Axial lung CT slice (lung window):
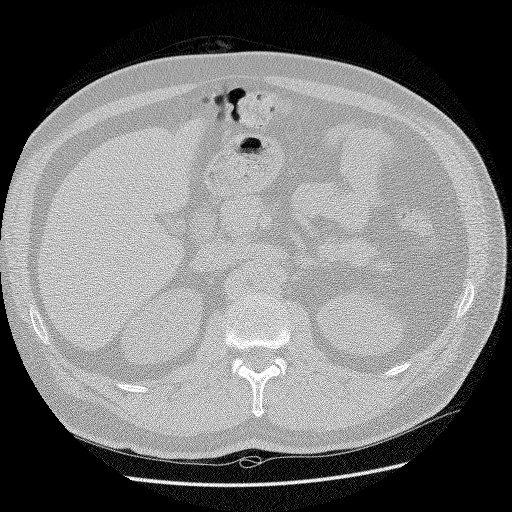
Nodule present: no